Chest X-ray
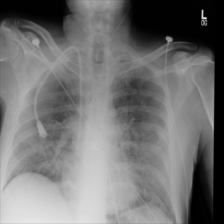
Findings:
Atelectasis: negative
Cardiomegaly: negative
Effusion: negative
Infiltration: positive
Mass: negative
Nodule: negative
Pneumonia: negative
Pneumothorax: negative
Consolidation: negative
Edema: negative
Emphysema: negative
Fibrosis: negative
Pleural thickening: negative
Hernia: negative